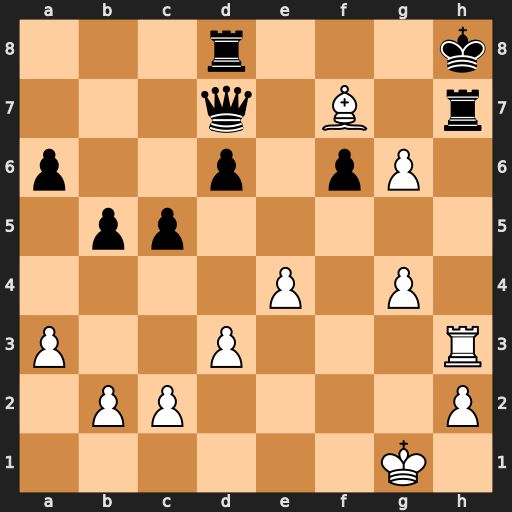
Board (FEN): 3r3k/3q1B1r/p2p1pP1/1pp5/4P1P1/P2P3R/1PP4P/6K1
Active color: w
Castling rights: -
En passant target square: -
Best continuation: Rxh7#